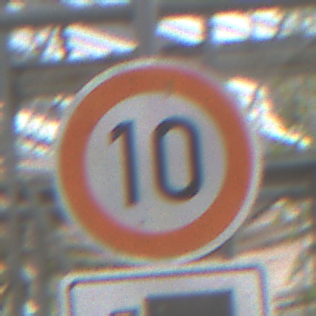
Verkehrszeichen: Geschwindigkeit10
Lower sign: HinweisDurchSinnbild7
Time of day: Midday
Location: Roofed (Special)
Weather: Overcast
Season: NotSpecified
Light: Natural